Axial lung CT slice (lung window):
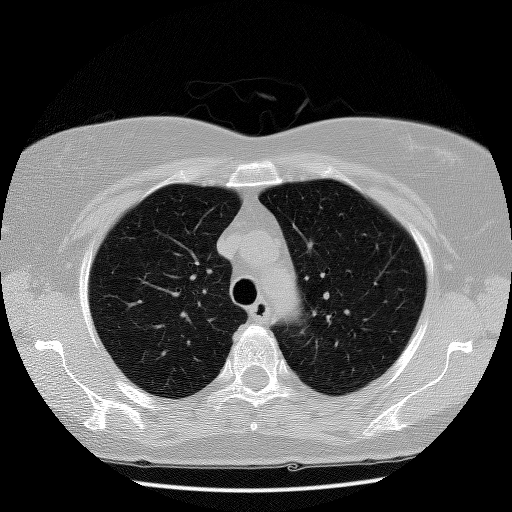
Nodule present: no